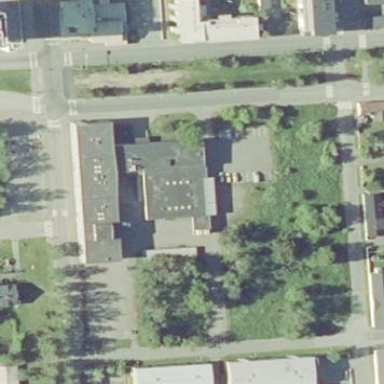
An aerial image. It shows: Public building.